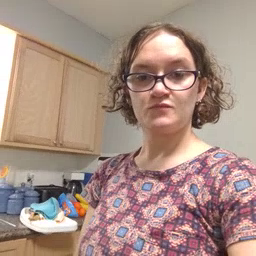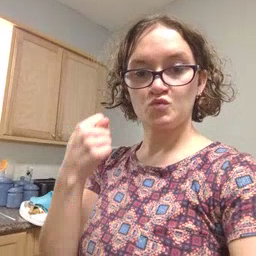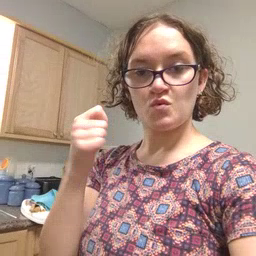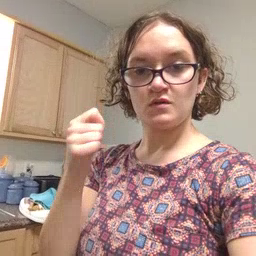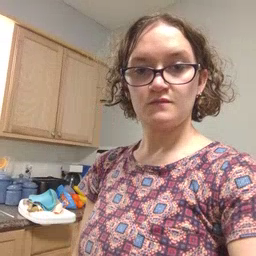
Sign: toy